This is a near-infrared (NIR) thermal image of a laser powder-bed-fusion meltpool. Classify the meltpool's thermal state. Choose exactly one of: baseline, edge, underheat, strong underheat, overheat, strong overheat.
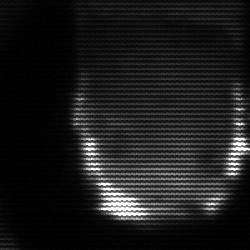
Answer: strong underheat